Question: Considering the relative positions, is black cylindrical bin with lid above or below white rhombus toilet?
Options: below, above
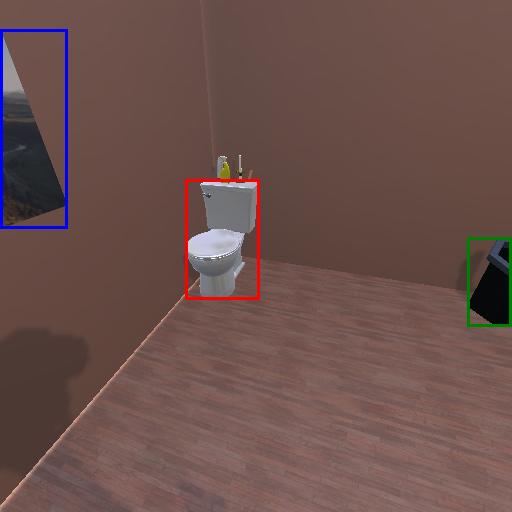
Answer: below